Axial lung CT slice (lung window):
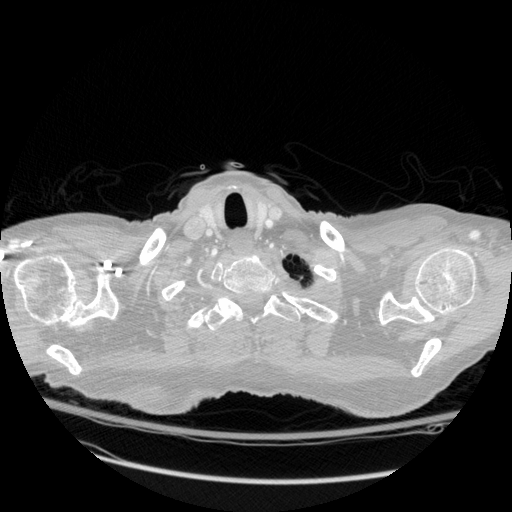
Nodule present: no